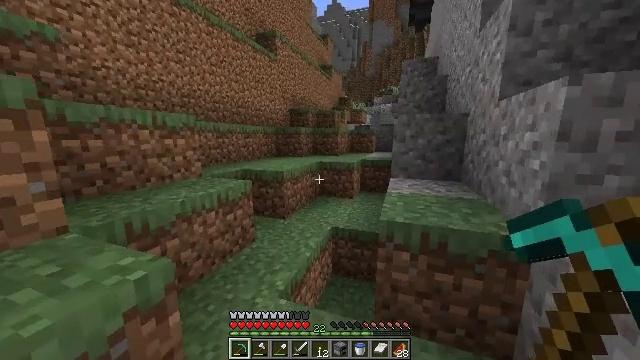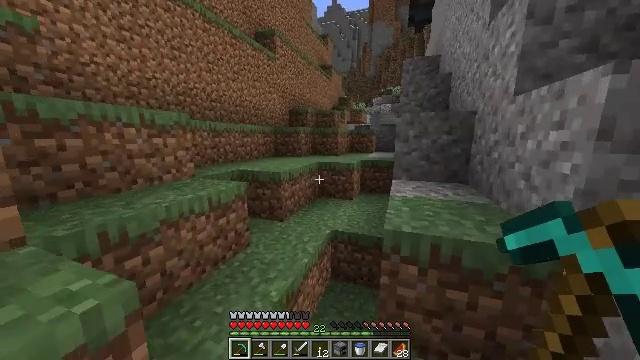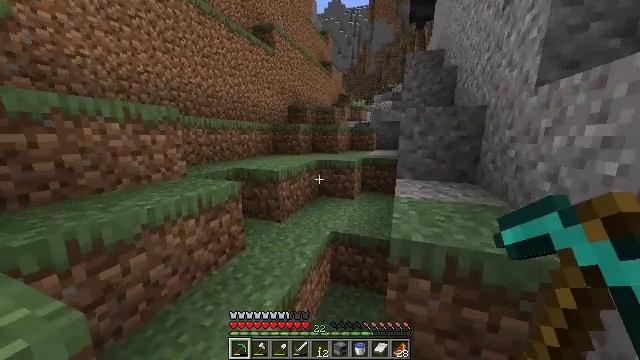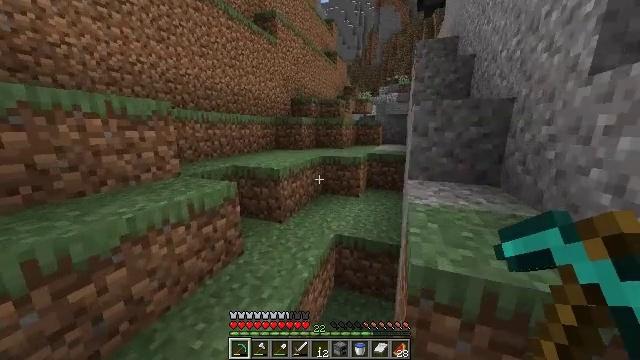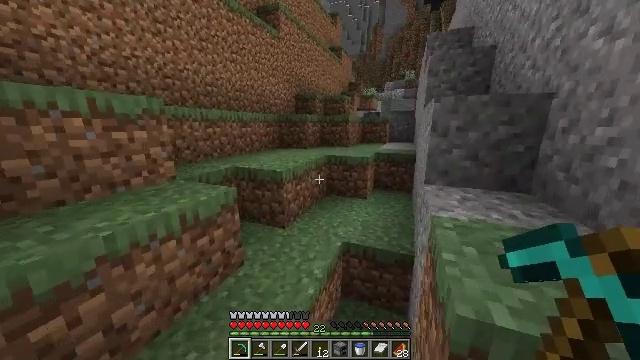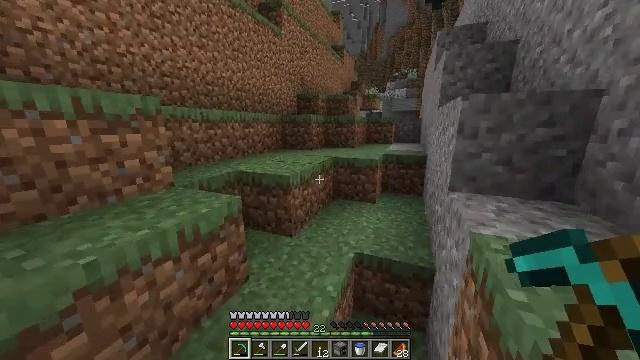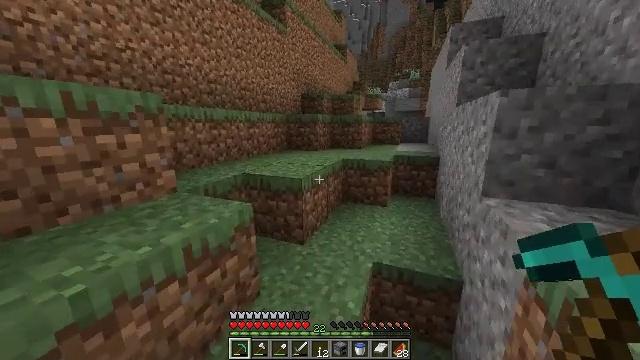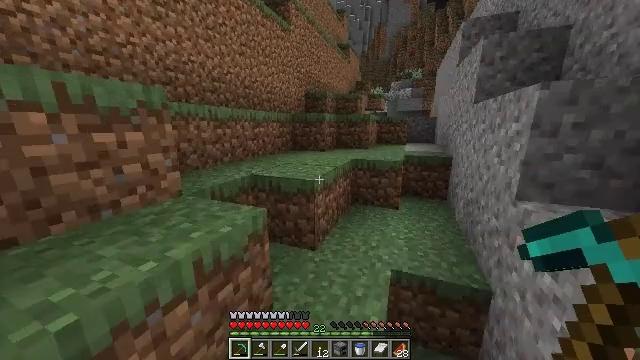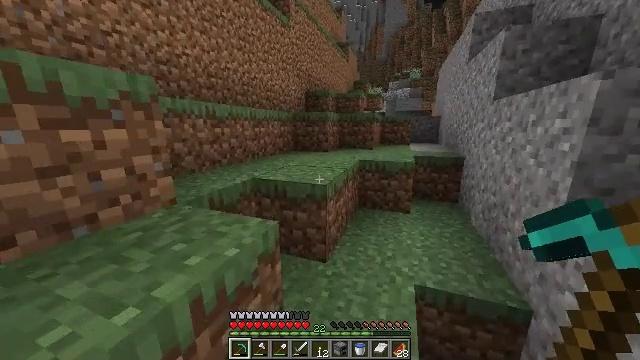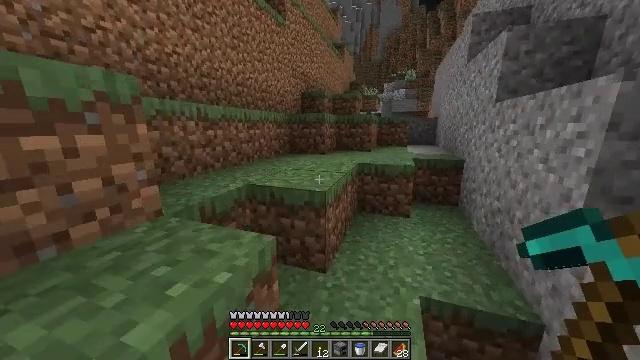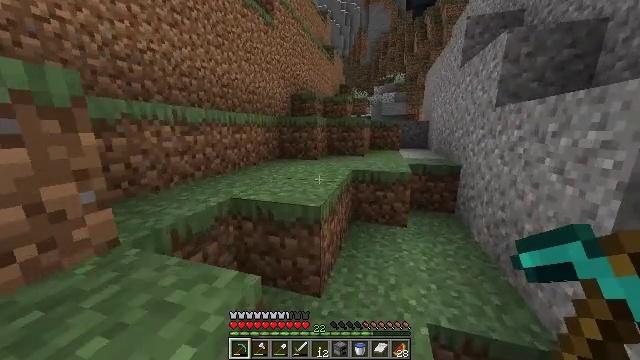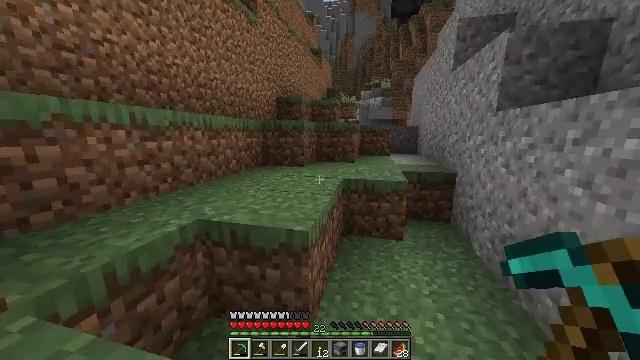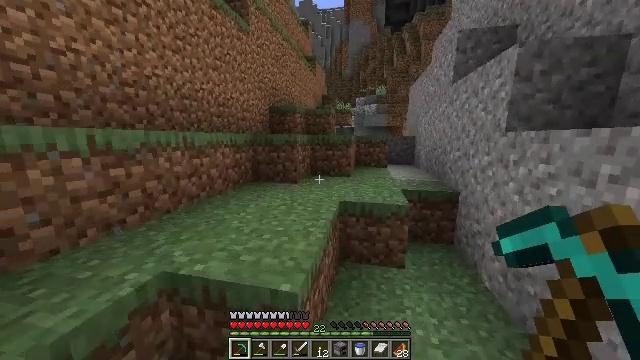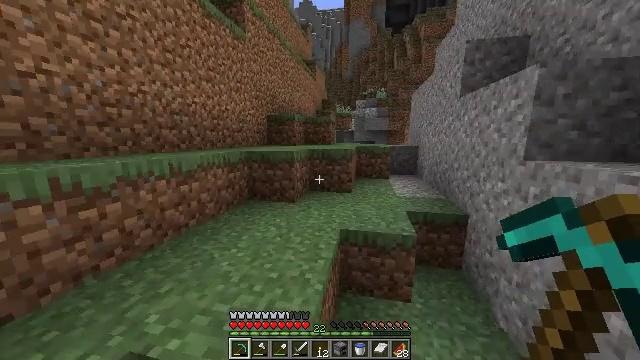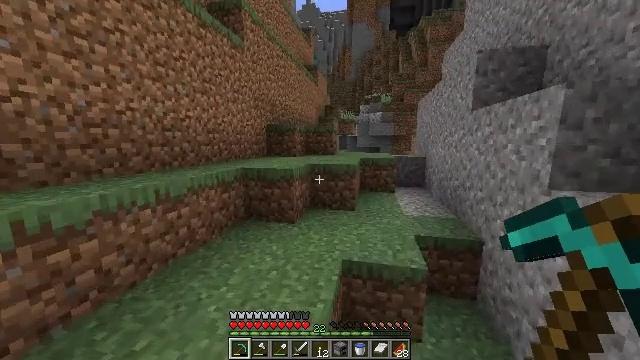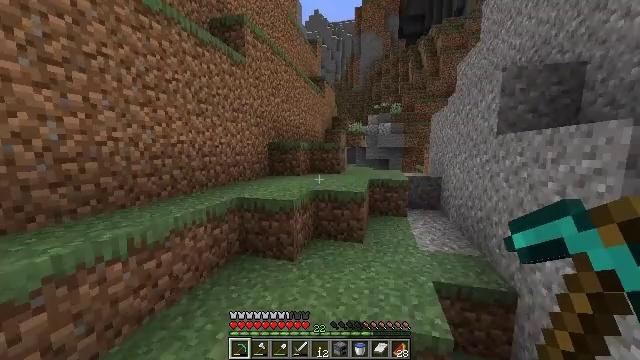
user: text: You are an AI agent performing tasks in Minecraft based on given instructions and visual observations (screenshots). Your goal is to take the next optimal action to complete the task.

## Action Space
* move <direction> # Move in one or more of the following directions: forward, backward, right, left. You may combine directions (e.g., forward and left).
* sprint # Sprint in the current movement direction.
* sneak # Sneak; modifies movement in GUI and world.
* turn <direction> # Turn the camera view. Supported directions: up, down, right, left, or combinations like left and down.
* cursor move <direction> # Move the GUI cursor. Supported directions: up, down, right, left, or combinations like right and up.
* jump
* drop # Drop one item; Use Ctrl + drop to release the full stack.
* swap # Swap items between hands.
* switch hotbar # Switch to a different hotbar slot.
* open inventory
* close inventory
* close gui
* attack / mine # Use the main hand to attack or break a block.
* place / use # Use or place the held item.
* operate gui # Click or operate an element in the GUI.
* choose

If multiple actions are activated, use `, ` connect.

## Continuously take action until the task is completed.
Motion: motion action
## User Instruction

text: Mine dirt from the ground.
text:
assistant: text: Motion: move forward, sprint
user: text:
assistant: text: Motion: move forward, sprint
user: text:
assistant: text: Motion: move forward, sprint, turn left and down
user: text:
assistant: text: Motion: move forward and move left, sprint
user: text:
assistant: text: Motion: move forward and move left, sprint
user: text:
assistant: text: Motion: move forward and move left, sprint
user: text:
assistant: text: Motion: move forward and move left, sprint
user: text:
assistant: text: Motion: move forward, sprint, turn right
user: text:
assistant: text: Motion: move forward, sprint, turn right
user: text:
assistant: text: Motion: move forward, sprint, turn right
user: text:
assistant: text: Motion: move forward, sprint, turn right and up
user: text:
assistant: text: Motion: move forward, sprint, turn right, jump
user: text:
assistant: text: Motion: move forward, sprint, jump
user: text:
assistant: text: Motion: move forward, sprint, turn up, jump
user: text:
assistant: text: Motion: move forward, sprint, turn left and up, jump
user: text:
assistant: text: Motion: move forward, sprint, turn left and up, jump
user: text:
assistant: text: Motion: move forward, sprint
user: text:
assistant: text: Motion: move forward, sprint
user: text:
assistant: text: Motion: move forward, sprint
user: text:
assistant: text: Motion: move forward, sprint
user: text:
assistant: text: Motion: move forward, sprint
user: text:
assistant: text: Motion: move forward, sprint
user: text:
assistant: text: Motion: move forward, sprint
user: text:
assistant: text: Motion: move forward, sprint, turn right and down
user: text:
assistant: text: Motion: move forward, sprint, turn right, jump
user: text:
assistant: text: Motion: move forward, sprint, turn right and down, jump
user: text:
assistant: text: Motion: move forward, sprint, turn right and down, jump
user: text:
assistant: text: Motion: move forward, sprint
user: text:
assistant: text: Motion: move forward, sprint
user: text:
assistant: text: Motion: move forward, sprint